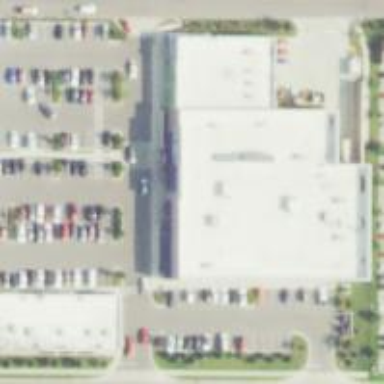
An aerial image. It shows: Supermarket.